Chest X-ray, AP view. Patient: 72 years old, sex M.
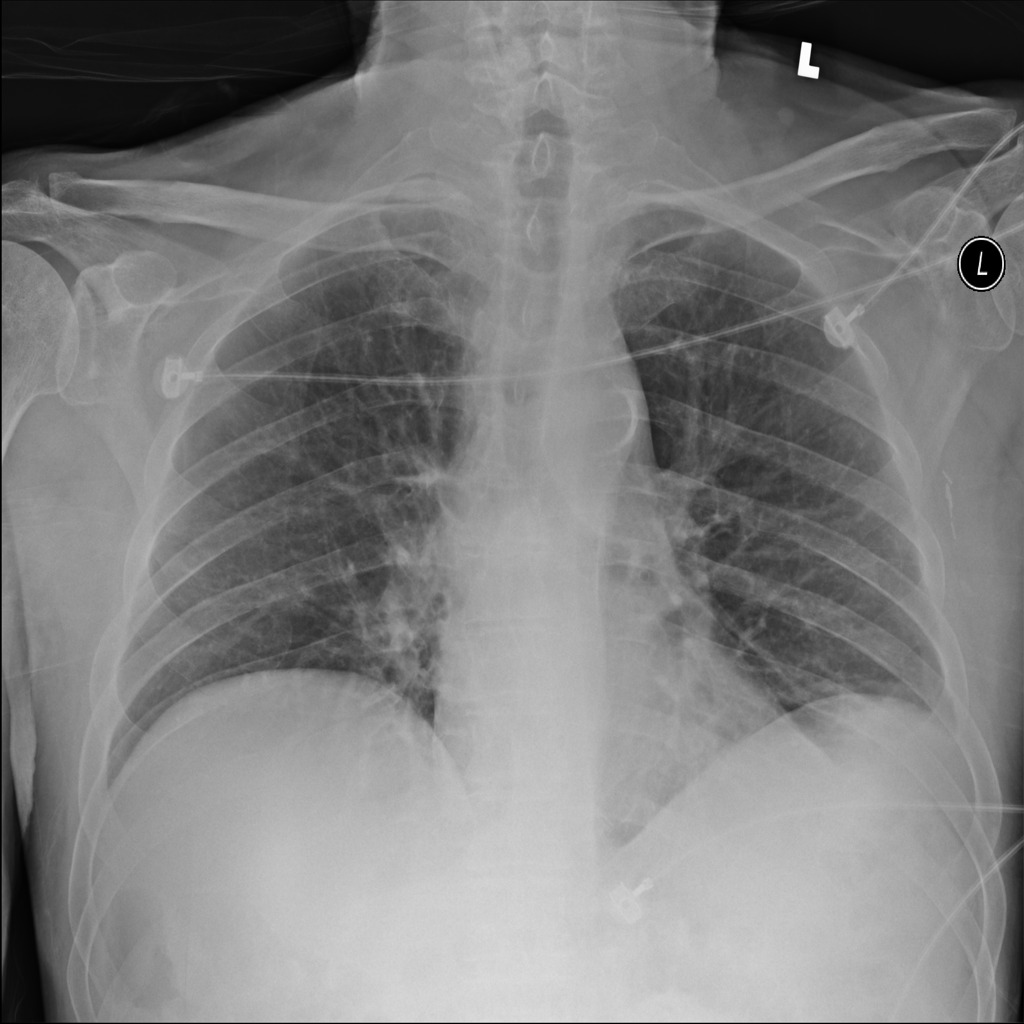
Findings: Atelectasis